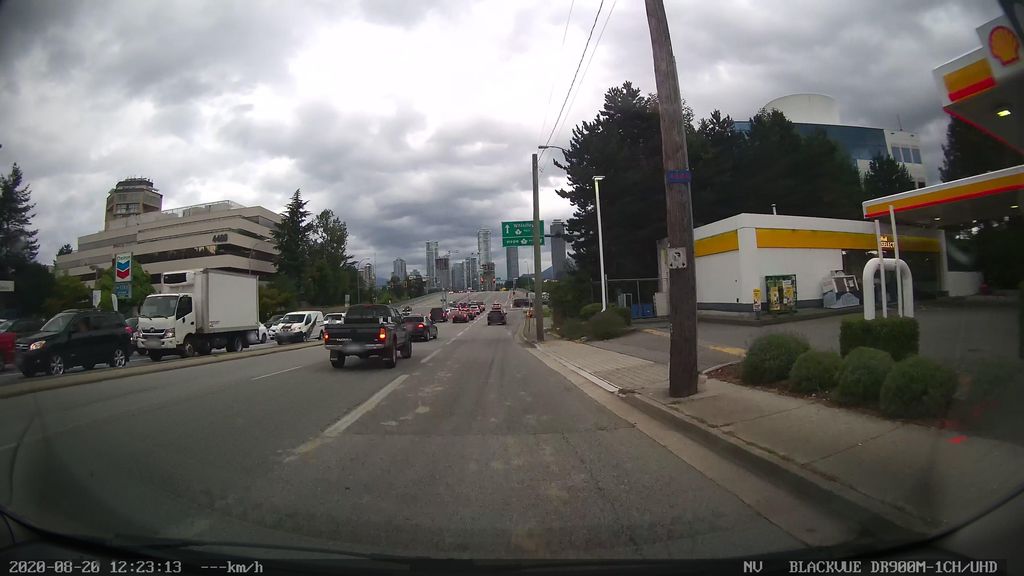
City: vancouver